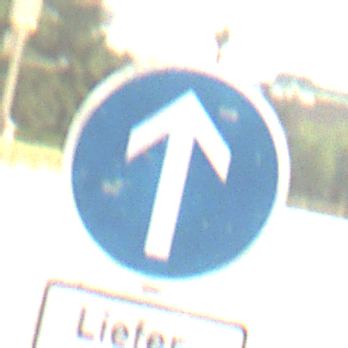
Verkehrszeichen: VorgeschriebeneFahrtrichtungGeradeaus
Zusatzzeichen unten: BesondereFahrzeugeUndTransportgueter5
Umgebung: Outdoor, Suburban
Tageszeit: MorningAfternoon
Wetter: Clear
Licht: Natural
Jahreszeit: NotSpecified
Kontrast: HighContrast